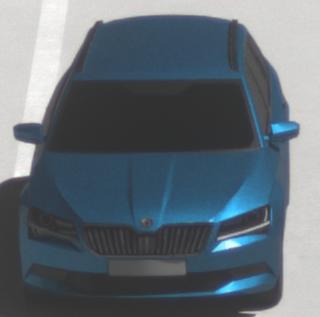
Make: Skoda
Model: Superb Combi 1.4 TSI
Detailed model: Superb (III) Combi
Model produced from: 2015/09
Model produced until: 2018/06
Doors: 5
Color: blue
Road condition: dry road
Daytime: midday
Contrast: medium contrast